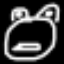
Label: frog